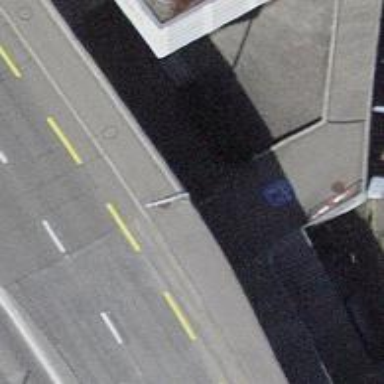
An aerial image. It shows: Single cycle barrier is present.